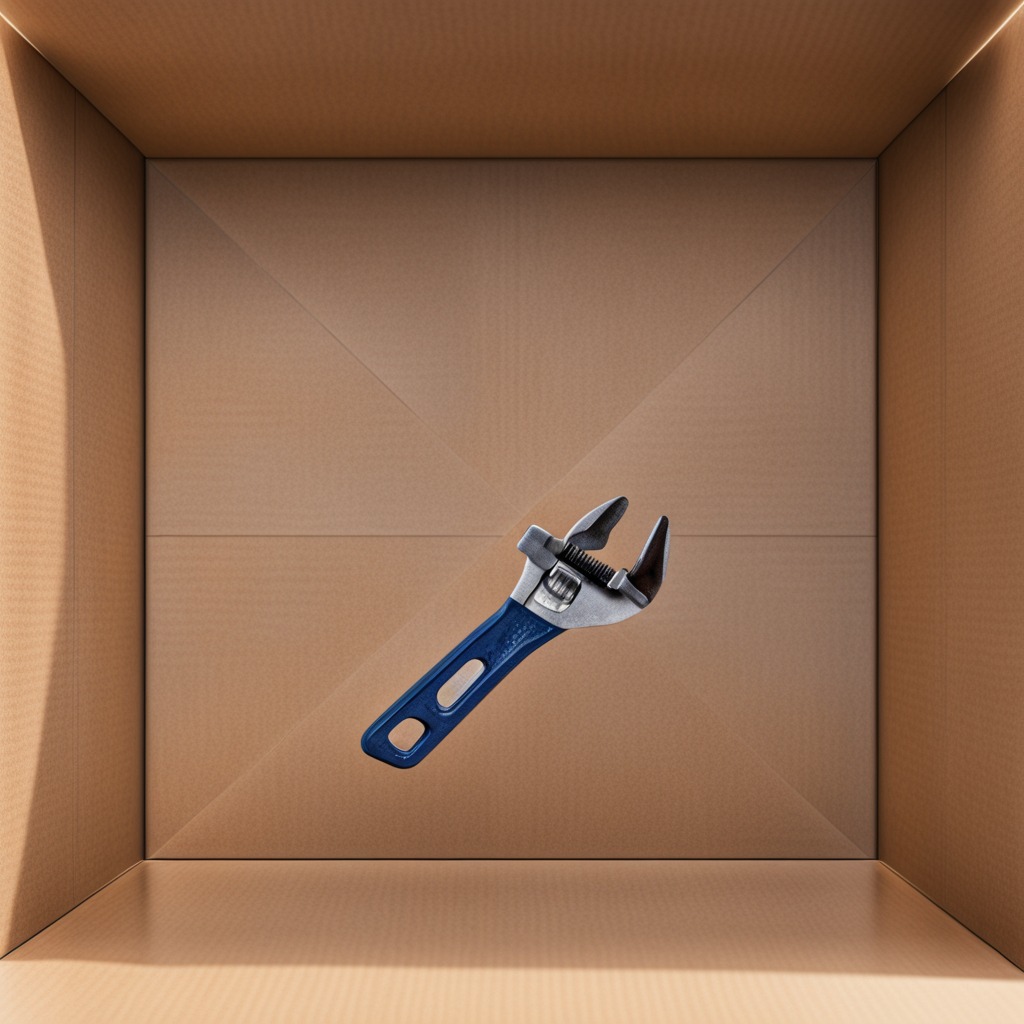
An wrench is lying on a cardboard box surface in an outdoor workshop during daytime bright natural light soft shadows slightly creased but